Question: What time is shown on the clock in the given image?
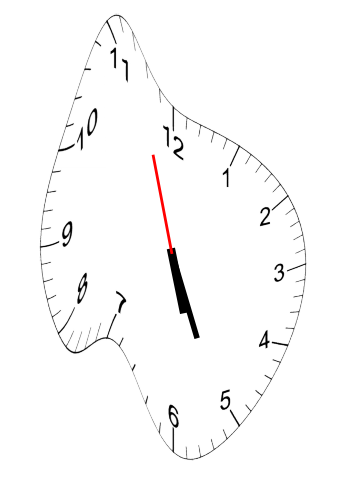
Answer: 05:25:57